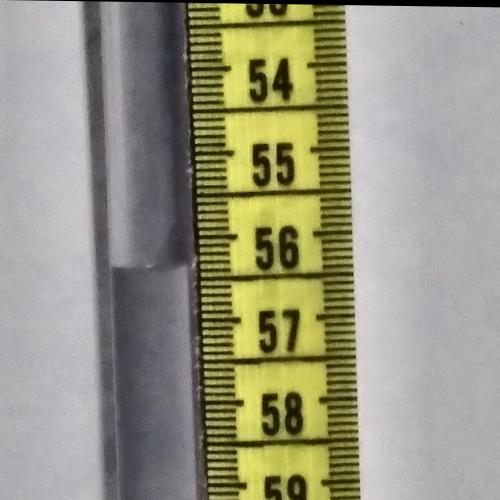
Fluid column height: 56.3 cm